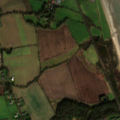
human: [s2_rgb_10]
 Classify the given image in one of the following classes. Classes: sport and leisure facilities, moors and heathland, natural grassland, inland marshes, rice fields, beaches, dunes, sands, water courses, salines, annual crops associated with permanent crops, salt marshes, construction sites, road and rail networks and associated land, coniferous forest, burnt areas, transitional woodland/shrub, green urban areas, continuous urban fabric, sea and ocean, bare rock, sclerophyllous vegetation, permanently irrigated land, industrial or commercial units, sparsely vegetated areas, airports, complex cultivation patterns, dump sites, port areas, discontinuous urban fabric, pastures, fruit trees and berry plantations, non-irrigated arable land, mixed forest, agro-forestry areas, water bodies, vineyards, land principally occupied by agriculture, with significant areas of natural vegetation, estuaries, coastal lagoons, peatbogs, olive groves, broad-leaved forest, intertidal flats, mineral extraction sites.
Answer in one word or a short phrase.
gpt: sport and leisure facilities, non-irrigated arable land, land principally occupied by agriculture, with significant areas of natural vegetation, beaches, dunes, sands, intertidal flats